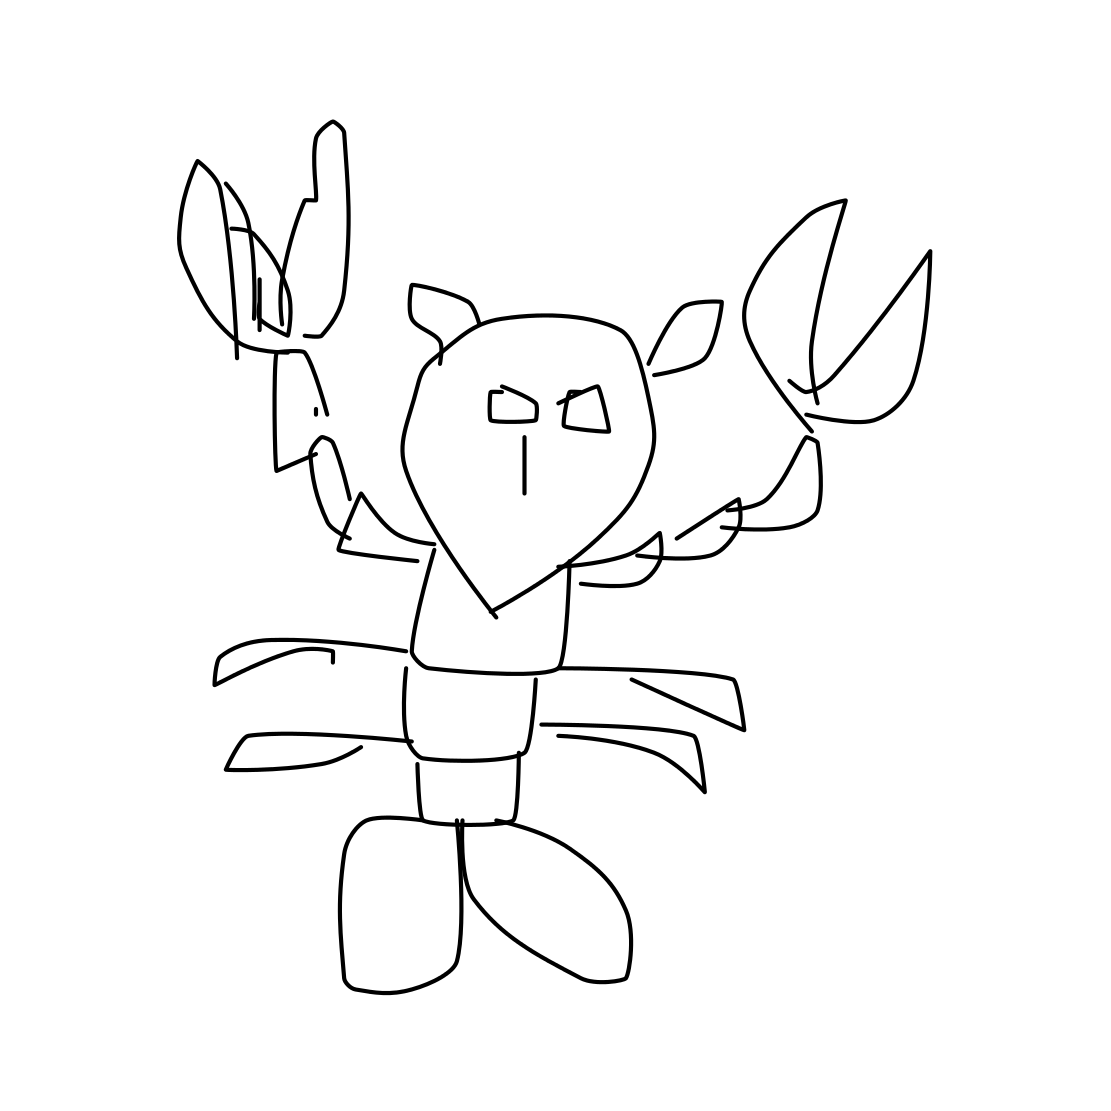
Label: lobster